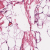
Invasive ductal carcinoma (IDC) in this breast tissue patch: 0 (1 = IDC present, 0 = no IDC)